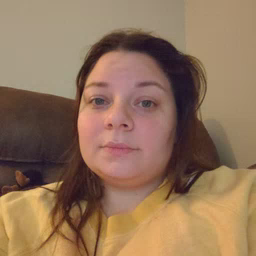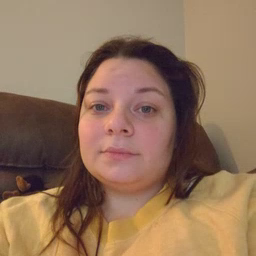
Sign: toy